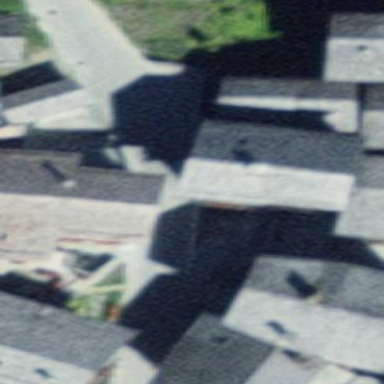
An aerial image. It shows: Building with tiled roof.